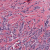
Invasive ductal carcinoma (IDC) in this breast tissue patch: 1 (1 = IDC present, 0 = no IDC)